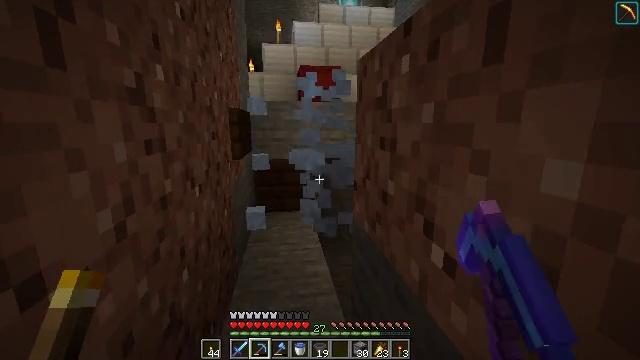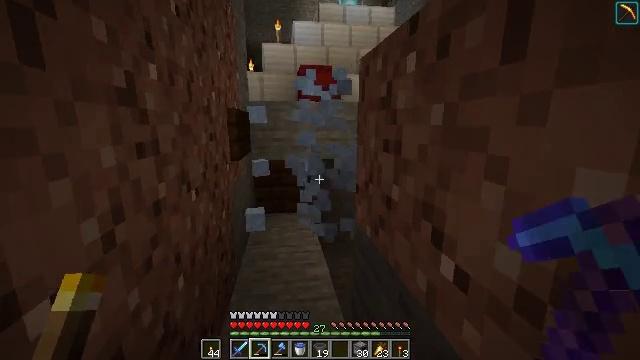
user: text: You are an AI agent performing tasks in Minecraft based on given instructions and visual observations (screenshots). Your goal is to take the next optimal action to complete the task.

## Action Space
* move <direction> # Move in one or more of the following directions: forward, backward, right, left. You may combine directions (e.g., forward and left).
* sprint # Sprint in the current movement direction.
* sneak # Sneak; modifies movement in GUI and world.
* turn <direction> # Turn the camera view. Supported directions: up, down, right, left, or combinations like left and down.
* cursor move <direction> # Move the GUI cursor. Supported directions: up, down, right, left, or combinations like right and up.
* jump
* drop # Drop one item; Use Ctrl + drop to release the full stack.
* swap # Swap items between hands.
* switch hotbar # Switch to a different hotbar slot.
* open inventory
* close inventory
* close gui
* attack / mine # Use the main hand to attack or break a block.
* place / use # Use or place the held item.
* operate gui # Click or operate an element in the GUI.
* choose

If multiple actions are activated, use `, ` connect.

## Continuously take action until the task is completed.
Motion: motion action
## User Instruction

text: Collect packed ice using a pickaxe.
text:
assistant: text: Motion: move forward
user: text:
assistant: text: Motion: no_op